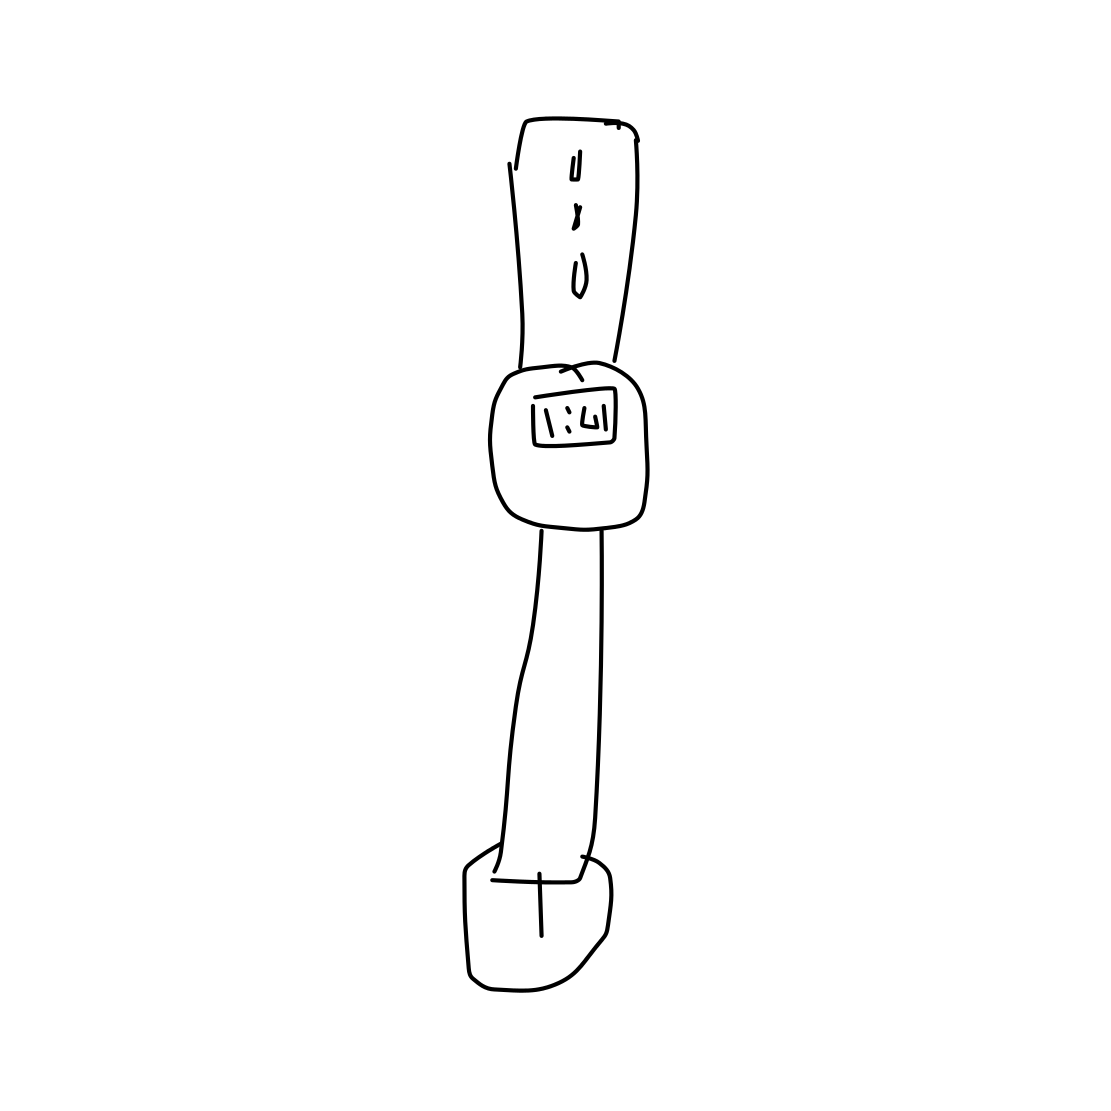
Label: wrist-watch